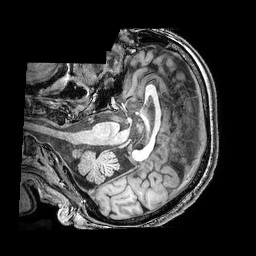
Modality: T1w
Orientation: axial
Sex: male
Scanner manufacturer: philips
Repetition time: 0.008214 s
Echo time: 0.00379 s